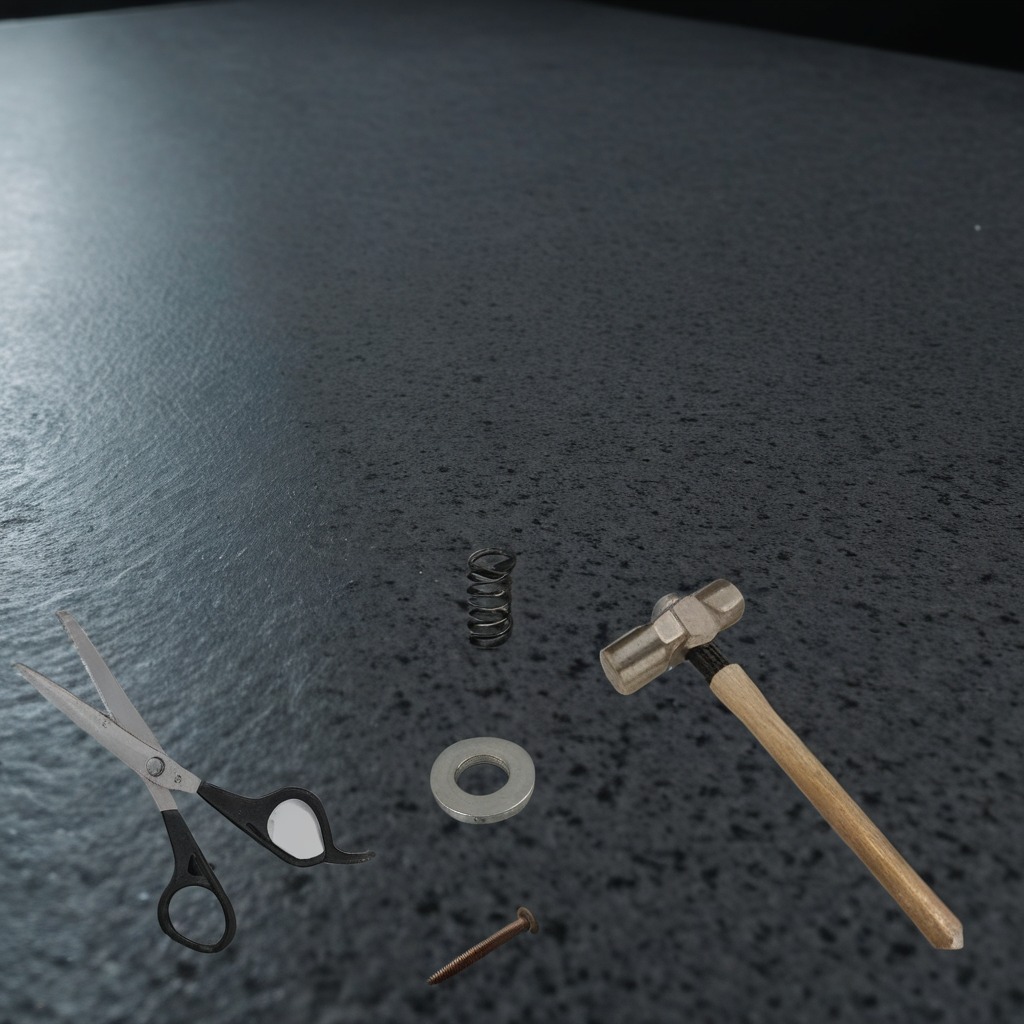
A flat metal washer, a metal machine screw, a hammer, a coiled metal spring, and a pair of scissors are lying on a clean granite table inside a workshop at night dim ambient light soft shadows worn but